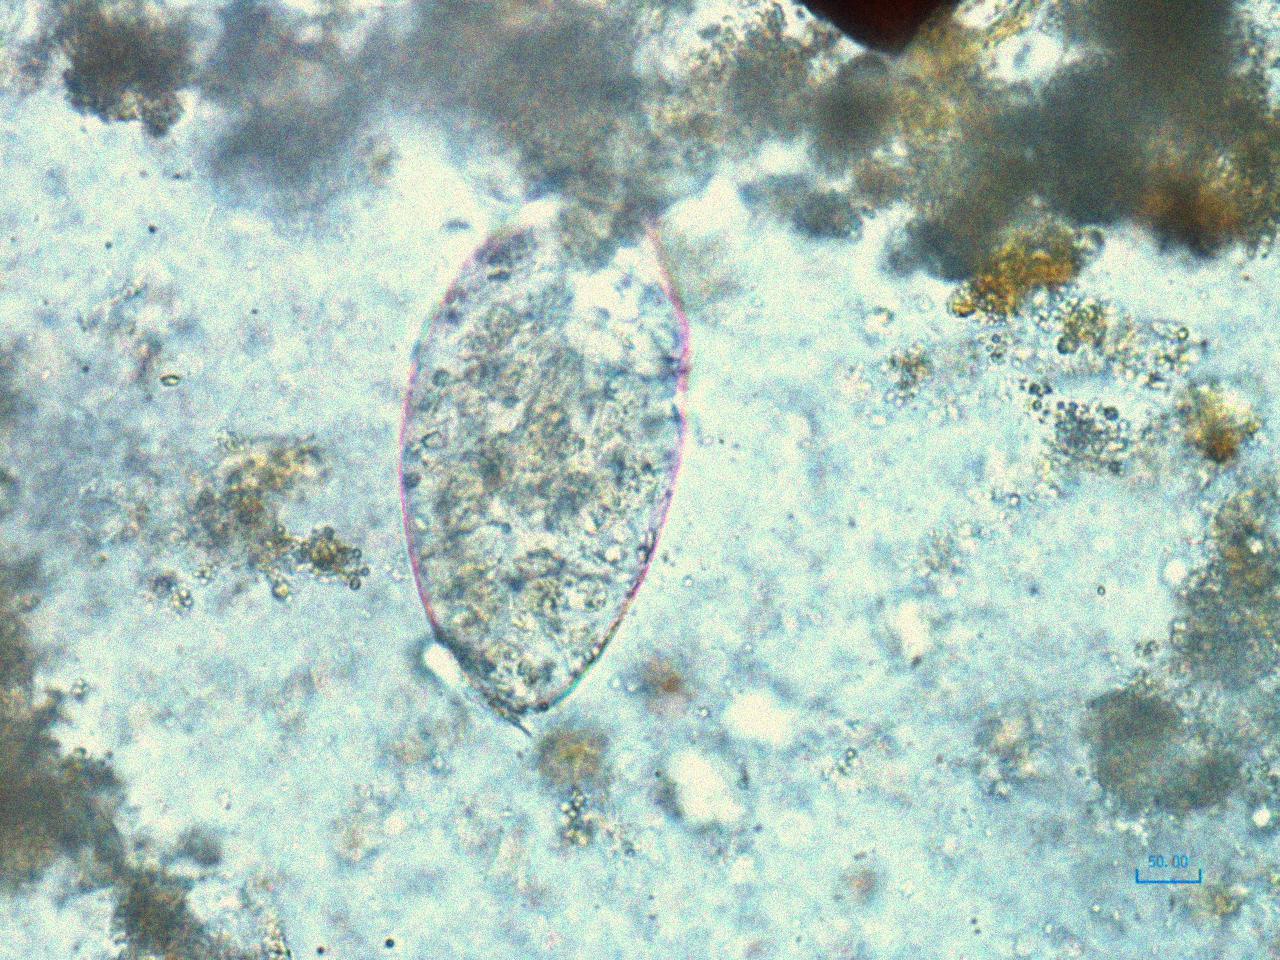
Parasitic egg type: Fasciolopsis buski